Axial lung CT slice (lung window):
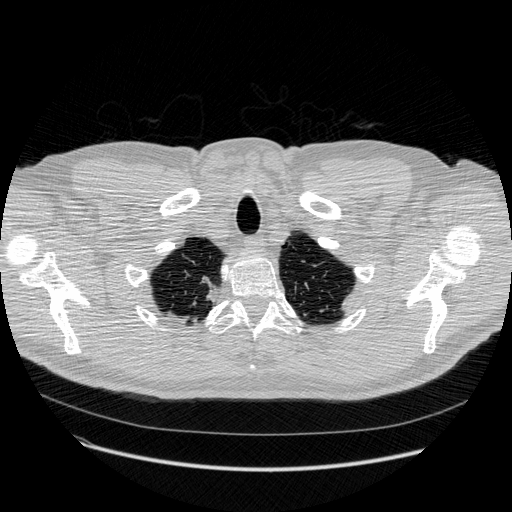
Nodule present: no